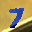
Label: 7